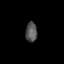
Tissue: skin
Cell type: Epithelial cells
Senescence score: 0.2691
Nuclear area (px): 226
Mean DAPI intensity: 83.628